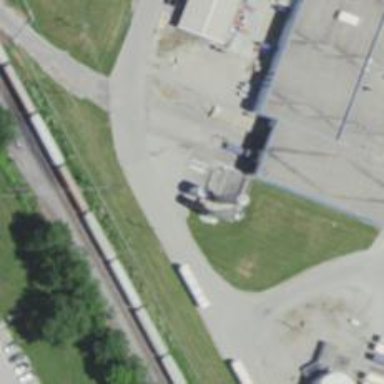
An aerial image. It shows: Silo.